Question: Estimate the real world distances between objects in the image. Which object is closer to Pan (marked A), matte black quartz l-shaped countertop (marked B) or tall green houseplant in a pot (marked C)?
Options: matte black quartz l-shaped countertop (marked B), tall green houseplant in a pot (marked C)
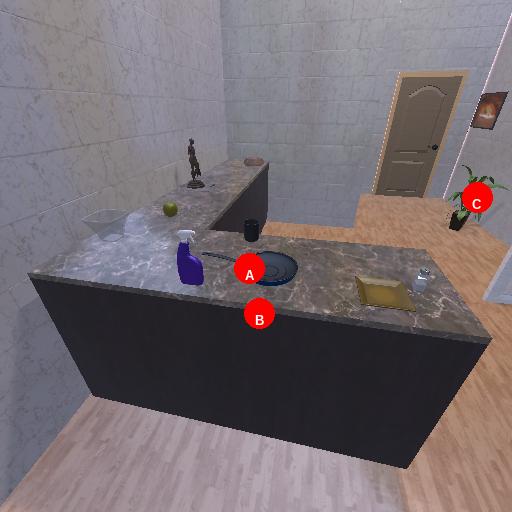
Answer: matte black quartz l-shaped countertop (marked B)